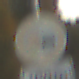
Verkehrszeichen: UeberholverbotKraftfahrzeuge
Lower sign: Entfernungsangaben1
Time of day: SunriseSunset
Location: Outdoor (Nature)
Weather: PartlyCloudy
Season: NotSpecified
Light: Natural